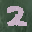
Label: 2